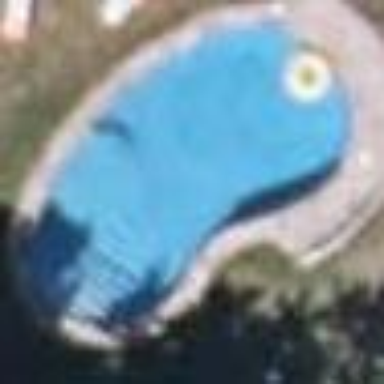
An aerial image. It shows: Swimming pool located in leisure land.